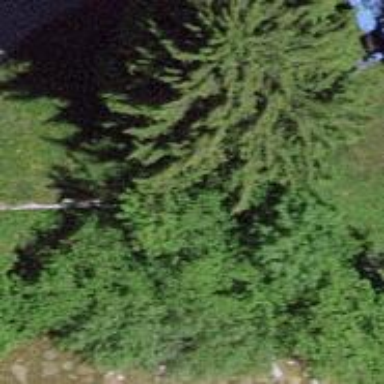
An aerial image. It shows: Urban environment with evergreen needle-leaved trees.